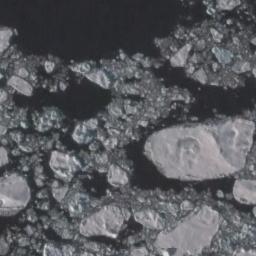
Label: sea_ice